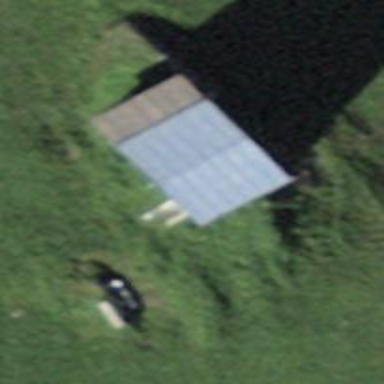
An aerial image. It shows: Shed building.